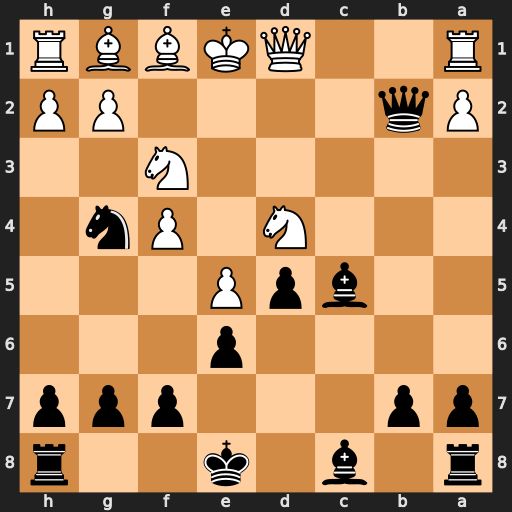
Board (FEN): r1b1k2r/pp3ppp/4p3/2bpP3/3N1Pn1/5N2/Pq4PP/R2QKBBR
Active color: b
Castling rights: KQkq
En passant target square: -
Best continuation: Bb4+ Nd2 Bxd2+ Qxd2 Qxa1+